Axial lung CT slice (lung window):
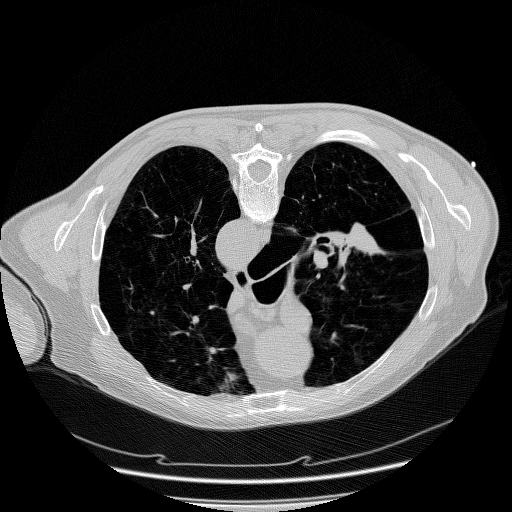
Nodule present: no